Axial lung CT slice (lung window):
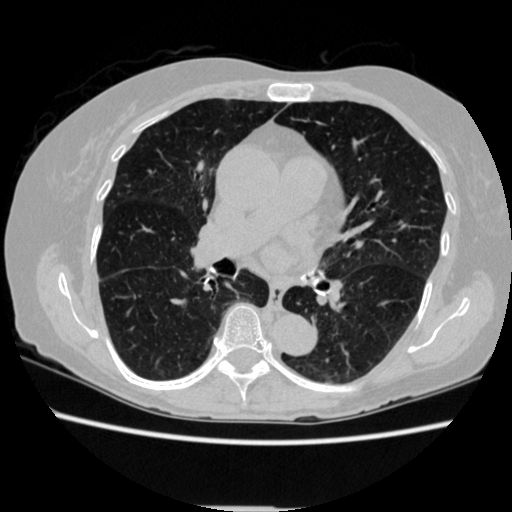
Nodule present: no